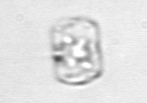
Label: Thalassiosira